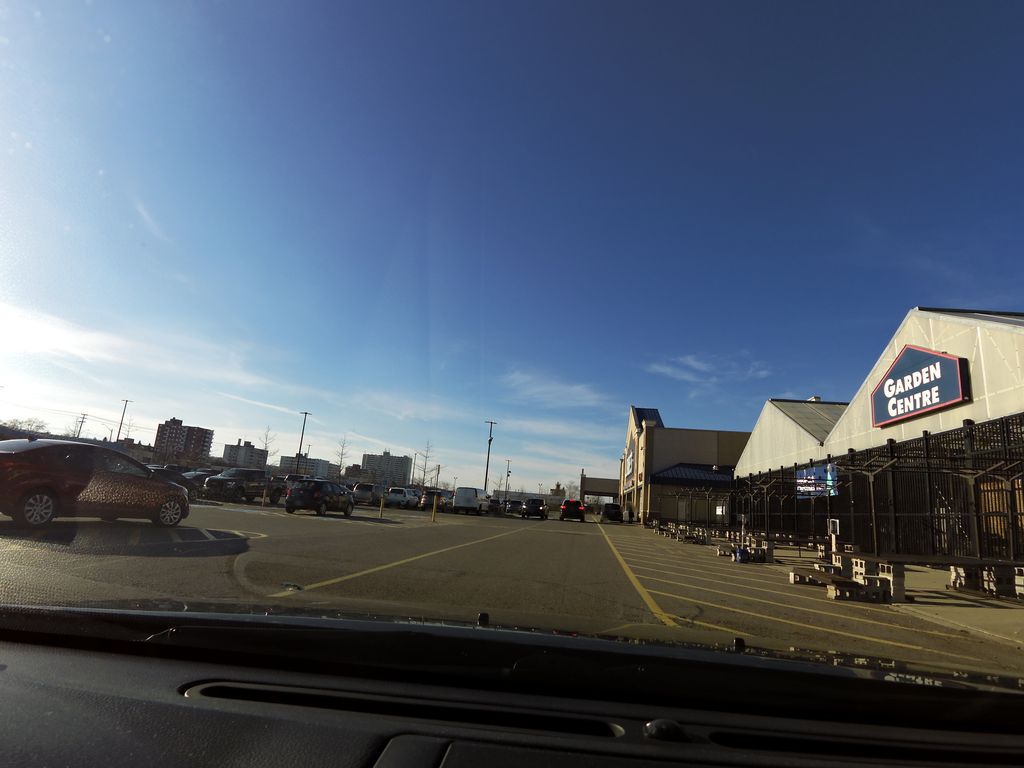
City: hamilton